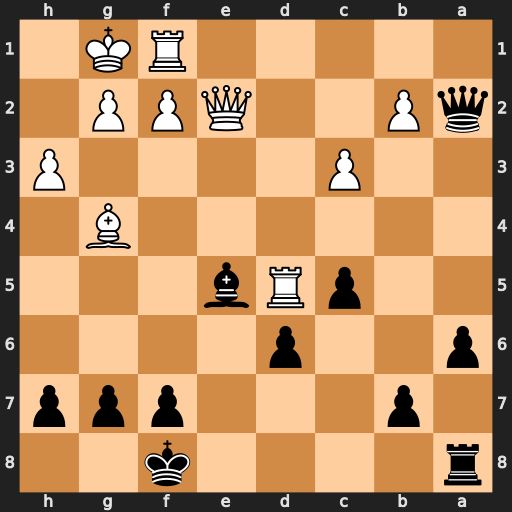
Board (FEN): r4k2/1p3ppp/p2p4/2pRb3/6B1/2P4P/qP2QPP1/5RK1
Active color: b
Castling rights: -
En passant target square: -
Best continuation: Qxd5